Question: I'm trying to grab data from one column in three different ways. I am working with vendor offers and customer accepted offers (which then become projects).
I'd like to get the total savings amount from all of their projects ever, completed or not. Secondly, we are grabbing the current savings, ie the savings from the currently open projects. Lastly, I need to find the total amount being offered to them .
I have the first two taken care of with this query:
'''
SELECT SUM(osh.Savings) as YTD,
SUM(case when p.current_status < 3 then Savings end) AS "Open Savings"
FROM OfferSuggestionHeader osh LEFT JOIN
Projects p
ON p.offer_id = osh.OfferID
WHERE p.uid = '1'
'''
So far so good. The issue comes up when I start joining the necessary tables to grab that last piece. Here's what the query looks like (and it works):
'''
SELECT SUM(ofh.Savings)
from OfferSuggestionHeader ofh
LEFT JOIN OfferSuggestionDetail osd
on ofh.OfferID = osd.OfferID
LEFT JOIN Facilities f
on osd.FacilityID = f.id
LEFT JOIN UserFacility uf
on f.id = uf.fid
LEFT JOIN Users u
on uf.uid = u.uid
WHERE u.uid = 1
AND ofh.OfferID NOT IN(SELECT offer_id FROM Projects WHERE uid = 1)
'''
I've tried half a dozen different ways of mixing them, all of which ended unsuccessfully. It seems like it is adding up the numbers multiple times or something that like that.
Thanks for any help or pointers.
So here's a query that does the necessary joins to try to get that big total while keeping the 'CASE' statements present:
'''
SELECT (osh.Savings) as "Potential",
(case when p.current_status < 3 then osh.Savings else null end) AS "Open Savings",
(case when p.uid=1 then osh.Savings else null end) AS "YTD"
FROM OfferSuggestionHeader osh
LEFT JOIN OfferSuggestionDetail osd
ON osd.OfferID = osh.OfferID
LEFT JOIN UserFacility uf
ON uf.fid = osd.FacilityID
LEFT JOIN Projects p
ON p.uid = uf.uid
WHERE p.uid = '1'
'''
I have removed the 'SUM' portion to see what happens as some of you had suggested. Sure enough, I get a three records for each value.

Does this help clarify the issue better?
As requested, here are the individual working queries:
YTD:
'''
/*YTD Savings*/
SELECT SUM(osh.Savings) as YTD
FROM Projects p
LEFT JOIN OfferSuggestionHeader osh
ON p.offer_id = osh.OfferID
WHERE p.uid = 1
'''
Currently Active/Open:
'''
/*total from open projects*/
SELECT SUM(osh.Savings) as TotalOpen
FROM Projects p
LEFT JOIN OfferSuggestionHeader osh
ON p.offer_id = osh.OfferID
WHERE p.uid = 1 AND p.current_status < 3
'''
And, lastly, the sum of potential savings:
'''
/*POTENTIAL*/
SELECT SUM(ofh.Savings) as Potential
from OfferSuggestionHeader ofh
LEFT JOIN OfferSuggestionDetail osd
on ofh.OfferID = osd.OfferID
LEFT JOIN Facilities f
on osd.FacilityID = f.id
LEFT JOIN UserFacility uf
on f.id = uf.fid
LEFT JOIN Users u
on uf.uid = u.uid
WHERE u.uid = 1
AND ofh.OfferID NOT IN(SELECT offer_id FROM Projects WHERE uid = 1)
'''
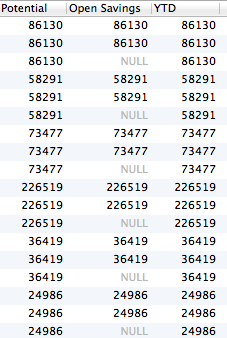
Answer: Shibormot is probably right that your OfferSuggestionDetail has multiple rows for each row in OfferSuggestionHeader. When you join them, the ofh.savings field is the same on each row of the join. Then, when you sum that up, it gets multiplied by the number of detail-lines.
-- Edited to use your three separate queries:
If you take query 2, it can be re-written thus:
Currently Active/Open:
'''
SELECT SUM(CASE WHEN p.current_status < 3 osh.Savings ELSE 0 END ) as TotalOpen
FROM Projects p
LEFT JOIN OfferSuggestionHeader osh
ON p.offer_id = osh.OfferID
WHERE p.uid = 1
'''
Confirm that it gives you what you want. If it does, it now has the same FROM clause and the same WHERE clause as Query 2, so they can be combined thus:
'''
SELECT SUM(osh.Savings) as YTD
,SUM(CASE WHEN p.current_status < 3 osh.Savings ELSE 0 END ) as TotalOpen
FROM Projects p
LEFT JOIN OfferSuggestionHeader osh
ON p.offer_id = osh.OfferID
WHERE p.uid = 1
'''
MySql supports a column in a select list that is a SELECT.
If I slip your third query into the combined one above, I'd get this:
(One can probably clean up that inner one a bit, but it ought to work.)
'''
SELECT SUM(osh.Savings) as YTD
,SUM(CASE WHEN p.current_status < 3 osh.Savings ELSE 0 END ) as TotalOpen
, (SELECT SUM(ofh2.Savings) as Potential
from OfferSuggestionHeader ofh2
LEFT JOIN OfferSuggestionDetail osd2 on ofh2.OfferID = osd2.OfferID
LEFT JOIN Facilities f2 on osd2.FacilityID = f2.id
LEFT JOIN UserFacility uf2 on f2.id = uf2.fid
LEFT JOIN Users u on uf2.uid = u2.uid
WHERE ofh.OfferID = ofh2.OfferID
AND u2.uid = 1
AND ofh2.OfferID NOT IN(SELECT offer_id FROM Projects WHERE uid = 1
)
FROM Projects p
LEFT JOIN OfferSuggestionHeader osh
ON p.offer_id = osh.OfferID
WHERE p.uid = 1
'''
Hope that takes you one step closer.